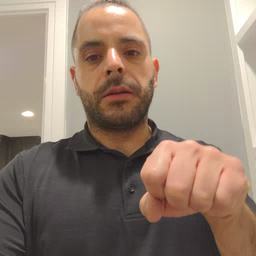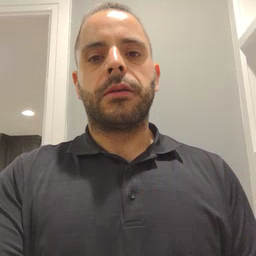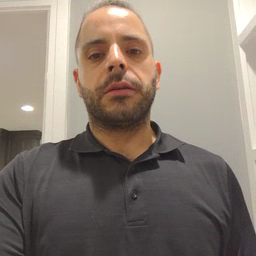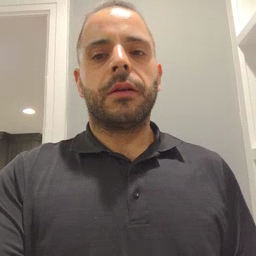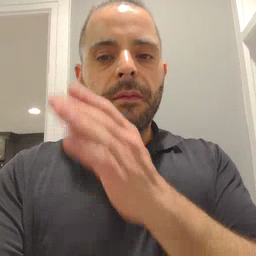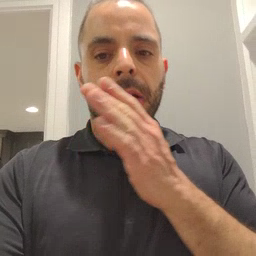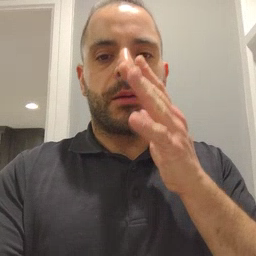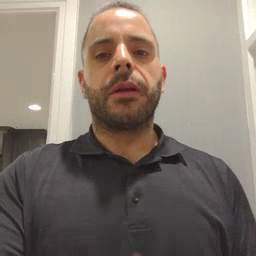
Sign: farm